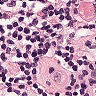
Metastatic tissue present: no